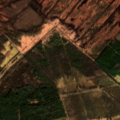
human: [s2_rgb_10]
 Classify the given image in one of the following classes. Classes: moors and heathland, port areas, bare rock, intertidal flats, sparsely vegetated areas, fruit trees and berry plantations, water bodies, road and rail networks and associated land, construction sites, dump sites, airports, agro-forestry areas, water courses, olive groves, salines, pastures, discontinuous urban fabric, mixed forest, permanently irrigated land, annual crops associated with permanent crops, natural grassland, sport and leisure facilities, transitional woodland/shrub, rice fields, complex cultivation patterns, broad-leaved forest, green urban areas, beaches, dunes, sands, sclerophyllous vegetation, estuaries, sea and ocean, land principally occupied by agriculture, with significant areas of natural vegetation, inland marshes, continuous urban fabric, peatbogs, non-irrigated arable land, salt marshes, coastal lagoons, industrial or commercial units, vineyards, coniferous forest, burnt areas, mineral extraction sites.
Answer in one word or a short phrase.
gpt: land principally occupied by agriculture, with significant areas of natural vegetation, coniferous forest, transitional woodland/shrub, peatbogs